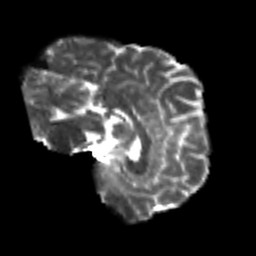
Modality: T2w
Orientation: sagittal
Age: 30
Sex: male
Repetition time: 8.4 s
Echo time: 0.09 s